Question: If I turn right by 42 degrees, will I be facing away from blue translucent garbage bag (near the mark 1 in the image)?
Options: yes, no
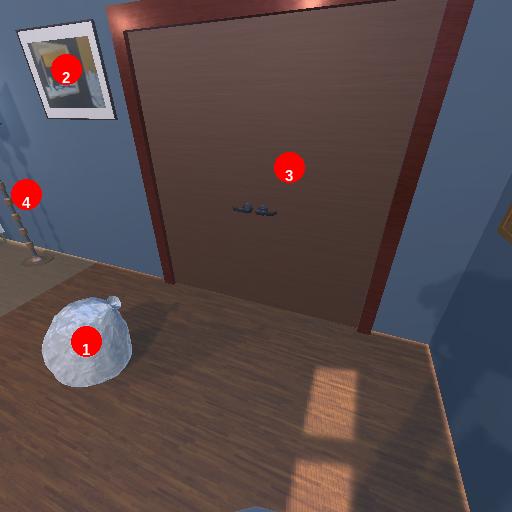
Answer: yes